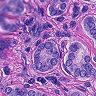
Metastatic tissue present: yes